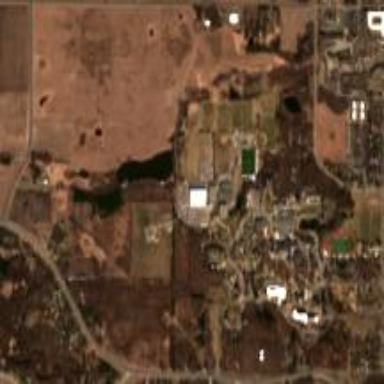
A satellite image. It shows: College or university.